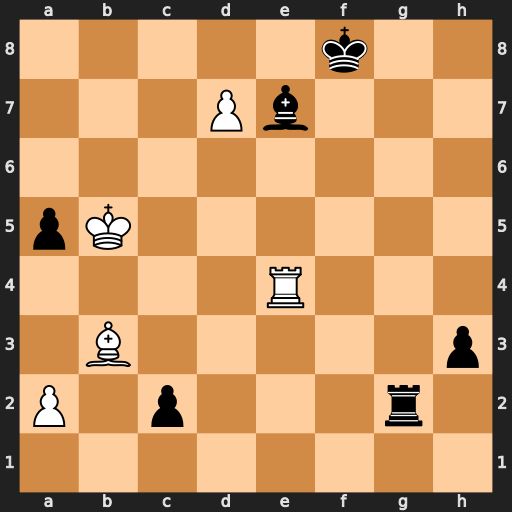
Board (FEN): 5k2/3Pb3/8/pK6/4R3/1B5p/P1p3r1/8
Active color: w
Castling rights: -
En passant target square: -
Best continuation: Rf4+ Kg7 Rf7+